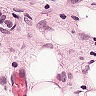
Metastatic tissue present: yes